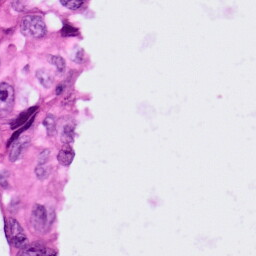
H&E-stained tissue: Lung